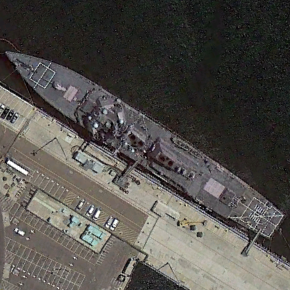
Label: destroyer